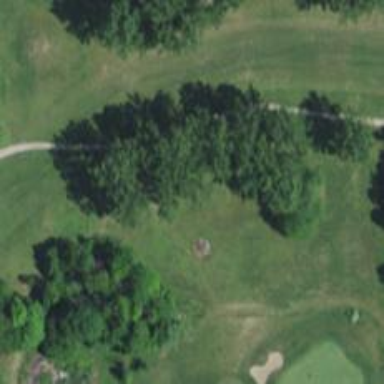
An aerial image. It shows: Golf fairway surrounded by grass.